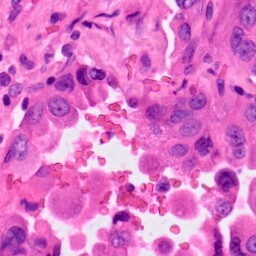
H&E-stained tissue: Lung